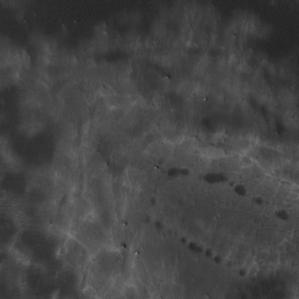
Label: non_frost